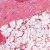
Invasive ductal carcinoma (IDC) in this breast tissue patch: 0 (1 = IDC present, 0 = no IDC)